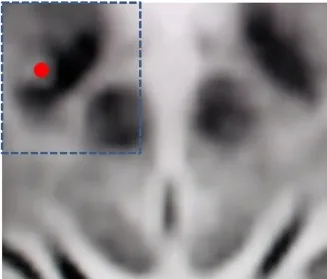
(A) Final bipolar directional montage on a single segmented contact: 2B cathode (-), 2A anode (+), 2C anode (+) (1.4 mA, rate 160 Hz, pulse width 60 mus).
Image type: radiology (pet)